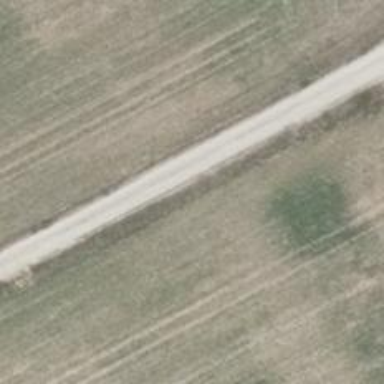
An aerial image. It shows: Dirt track road.